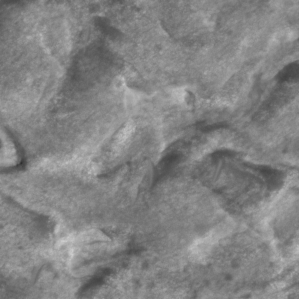
Label: non_frost